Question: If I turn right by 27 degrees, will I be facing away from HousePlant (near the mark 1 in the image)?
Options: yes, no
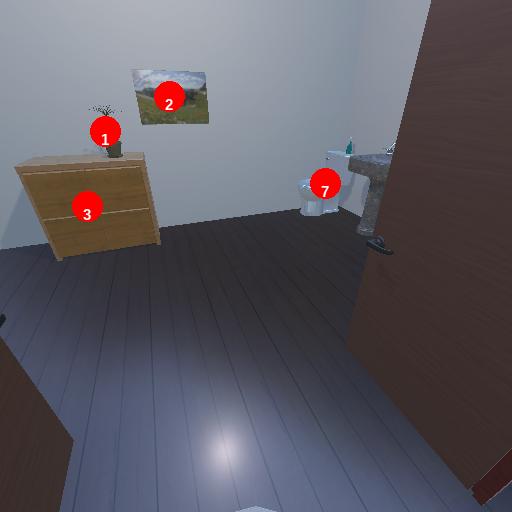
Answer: yes